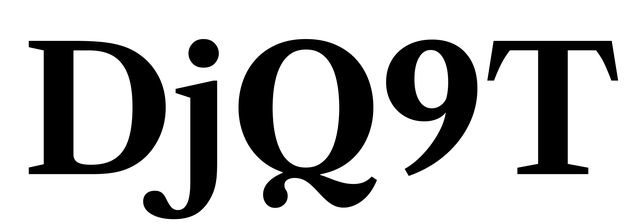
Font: LibreCaslonText_Bold